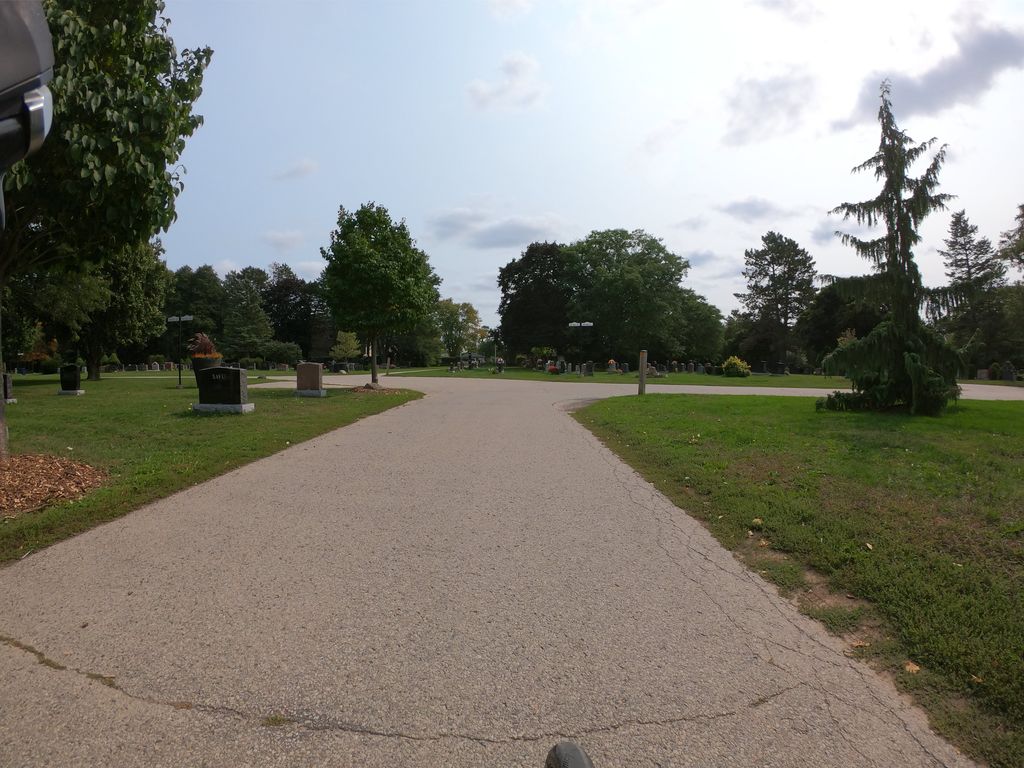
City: kitchener-waterloo